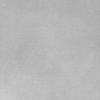
Label: dusty